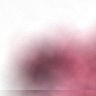
Metastatic tissue present: no